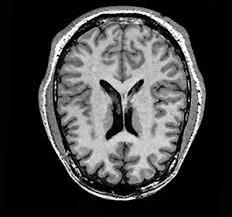
Label: notumor